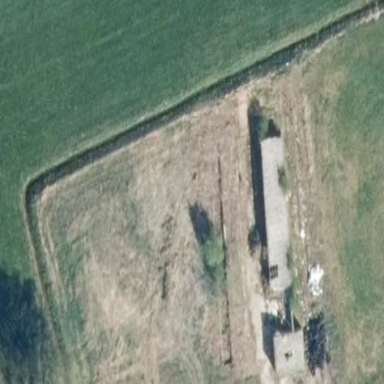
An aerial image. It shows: Farmyard area.